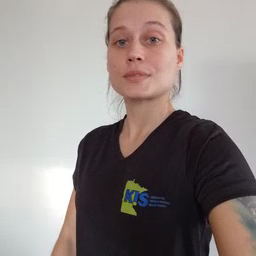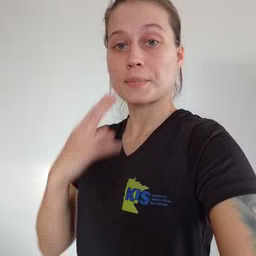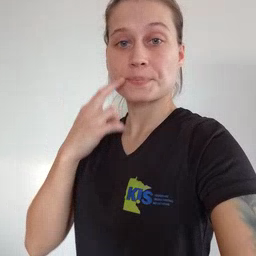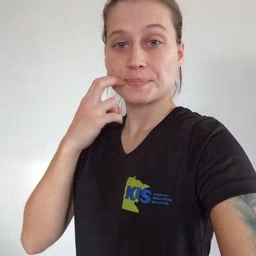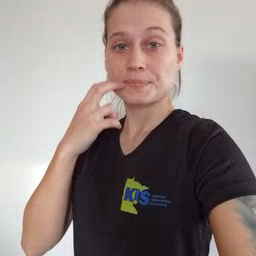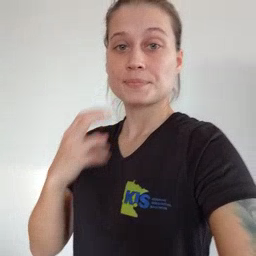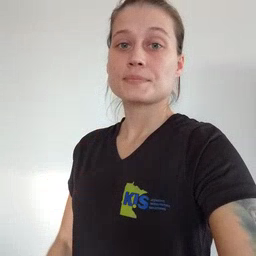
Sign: gum